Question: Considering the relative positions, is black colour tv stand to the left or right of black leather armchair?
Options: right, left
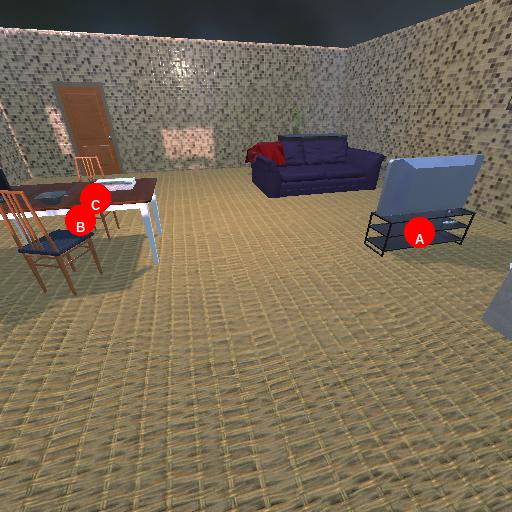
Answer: right